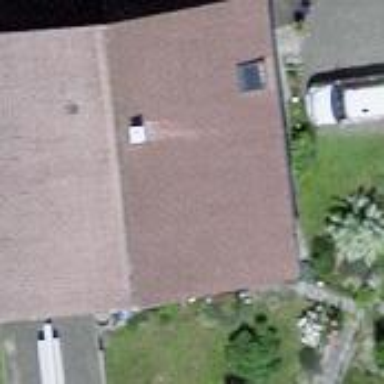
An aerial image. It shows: Residential building.